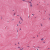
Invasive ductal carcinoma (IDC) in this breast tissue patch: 0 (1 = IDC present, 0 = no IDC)